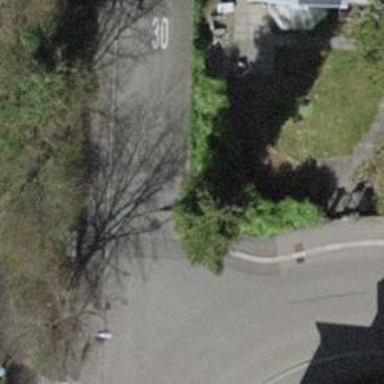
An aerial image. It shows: Residential road with asphalt surface and separate sidewalk.